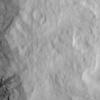
Label: not_dusty